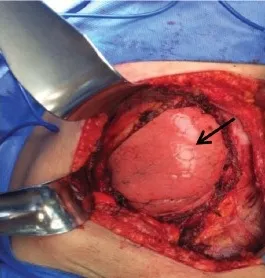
Third case. (b) At the moment of the surgical resection: WLE area, observing the lung.
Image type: medical_photograph (other_medical_photograph)